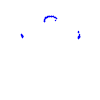
Particle: proton